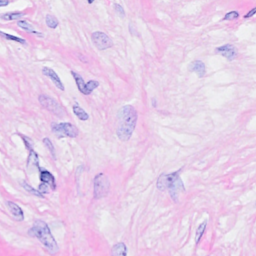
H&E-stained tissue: Breast